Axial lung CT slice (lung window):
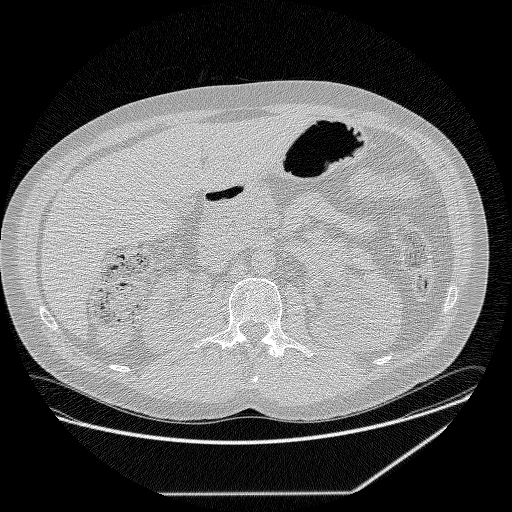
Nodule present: no